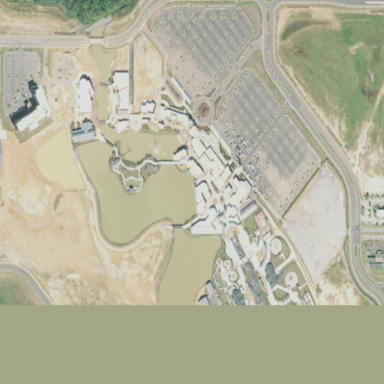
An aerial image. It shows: Theme park.